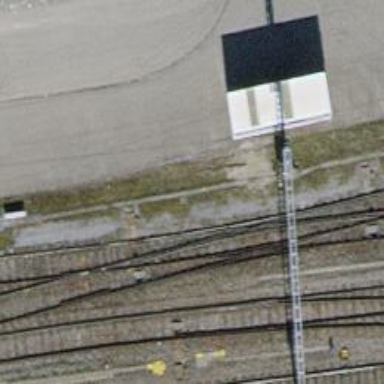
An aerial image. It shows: Railway switch.